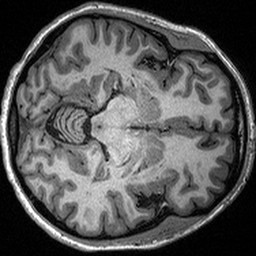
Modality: T1w
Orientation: axial
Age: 32
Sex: female